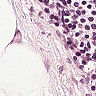
Metastatic tissue present: no